Question: When you right click on a Delphi form you get the popup context menu. The bottom option is . This option can either be checked or not checked. What does it mean when this option is checked or unchecked?

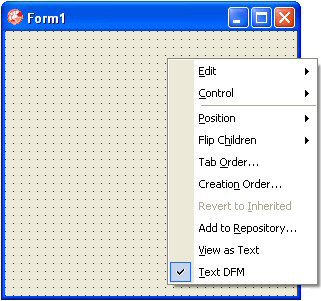
Answer: This option is used to select the format used to save your form (in binary or text format).
If you use the text DFM option, the form (dfm file) will be stored in a text format like so
'''
object Form1: TForm1
Left = 451
Top = 290
Caption = 'Form38'
ClientHeight = 300
ClientWidth = 635
Color = clBtnFace
Font.Charset = DEFAULT_CHARSET
Font.Color = clWindowText
Font.Height = -11
Font.Name = 'Tahoma'
Font.Style = []
OldCreateOrder = False
PixelsPerInch = 96
TextHeight = 13
end
'''